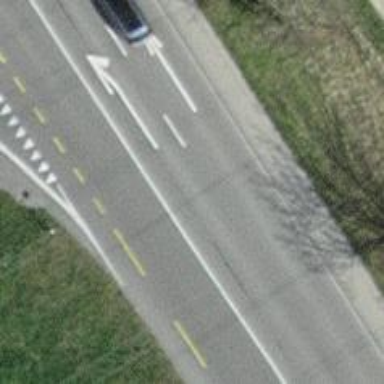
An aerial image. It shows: Primary highway with asphalt surface. It has designated lane for cyclists in both directions.